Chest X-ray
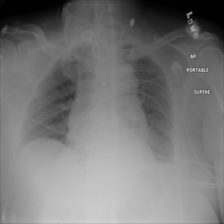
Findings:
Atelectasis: negative
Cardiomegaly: negative
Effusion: negative
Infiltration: negative
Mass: negative
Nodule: negative
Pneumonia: negative
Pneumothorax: negative
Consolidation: negative
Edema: negative
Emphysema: negative
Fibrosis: negative
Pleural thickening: negative
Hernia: negative